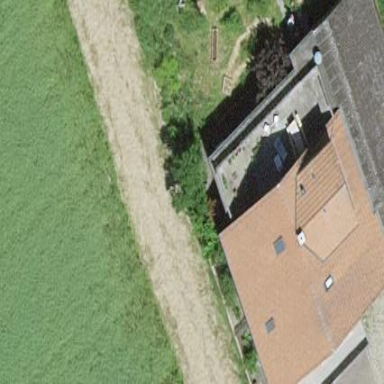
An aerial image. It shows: Residential building.